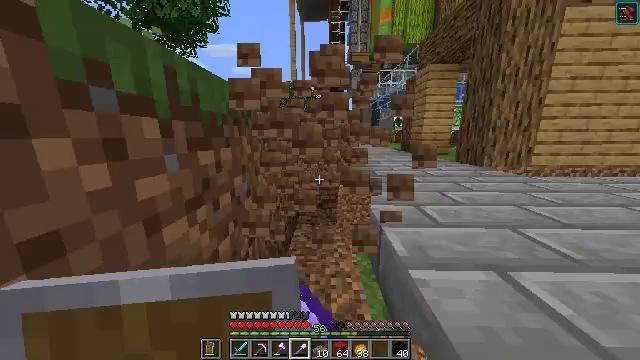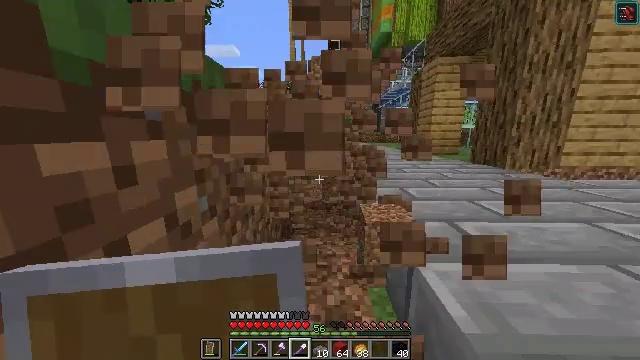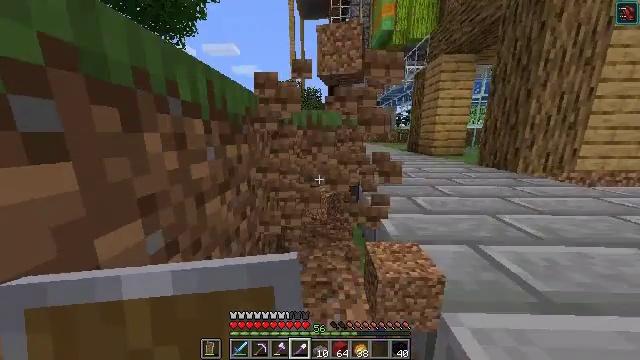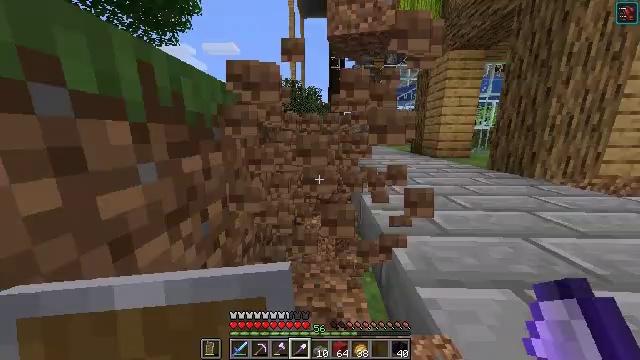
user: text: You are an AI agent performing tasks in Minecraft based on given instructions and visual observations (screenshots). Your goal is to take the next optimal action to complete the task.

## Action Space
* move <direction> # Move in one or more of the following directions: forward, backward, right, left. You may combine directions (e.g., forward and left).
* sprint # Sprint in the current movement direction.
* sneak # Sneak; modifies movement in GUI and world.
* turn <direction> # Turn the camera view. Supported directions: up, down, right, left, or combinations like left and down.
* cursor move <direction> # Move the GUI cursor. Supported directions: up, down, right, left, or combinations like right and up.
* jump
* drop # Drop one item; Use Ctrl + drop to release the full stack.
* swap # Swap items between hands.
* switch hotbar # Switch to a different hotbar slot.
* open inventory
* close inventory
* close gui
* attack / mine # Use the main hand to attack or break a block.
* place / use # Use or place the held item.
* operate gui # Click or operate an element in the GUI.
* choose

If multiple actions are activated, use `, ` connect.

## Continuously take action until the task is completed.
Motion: motion action
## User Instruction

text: Mine dirt from the ground.
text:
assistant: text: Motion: move forward, attack / mine
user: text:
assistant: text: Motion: move forward, attack / mine
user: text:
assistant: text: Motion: move forward, attack / mine
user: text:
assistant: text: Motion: attack / mine